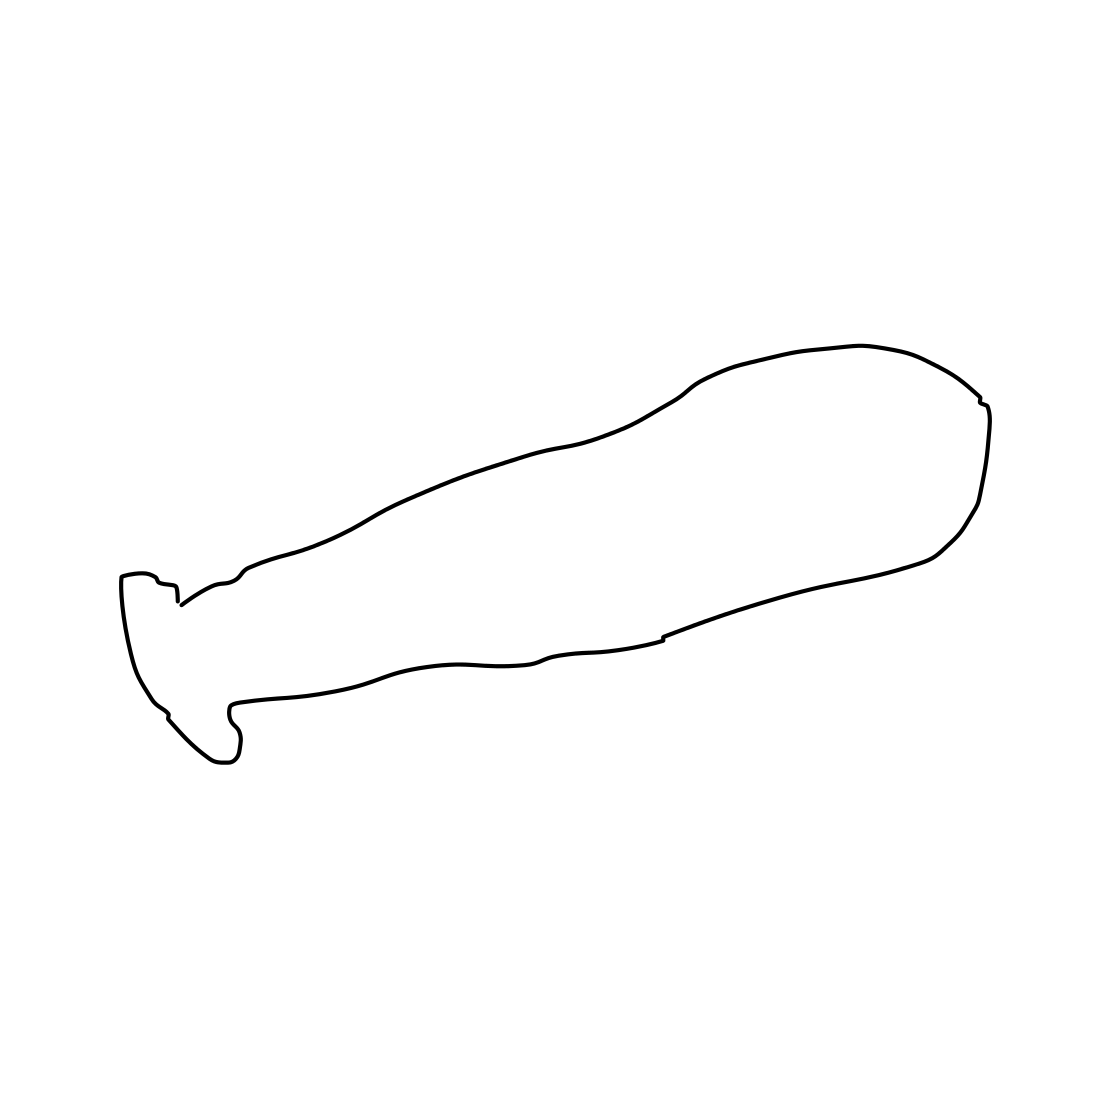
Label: baseball bat